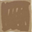
Piece: xx